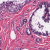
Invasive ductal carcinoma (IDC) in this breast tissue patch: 0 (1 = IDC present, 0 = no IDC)